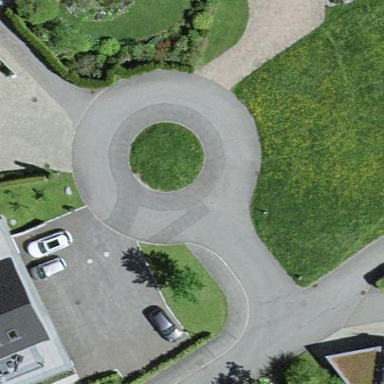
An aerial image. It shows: Residential road that intersects with roundabout.